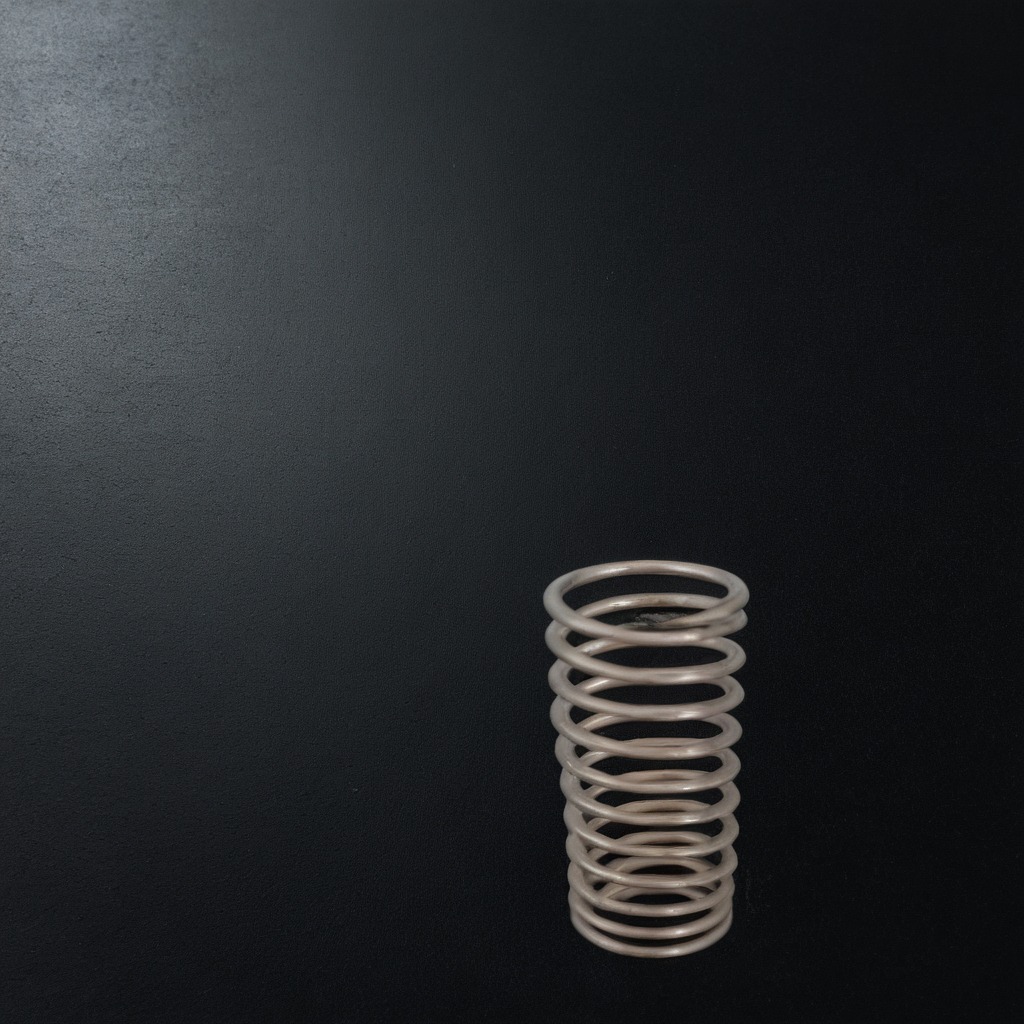
A coiled metal spring lying on a clean granite tabletop inside a workshop at night dim ambient light soft shadows worn but beneath the mat